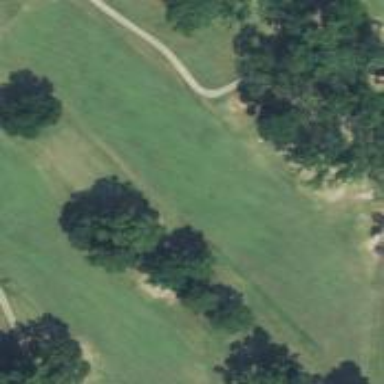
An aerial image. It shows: Golf fairway surrounded by grass.